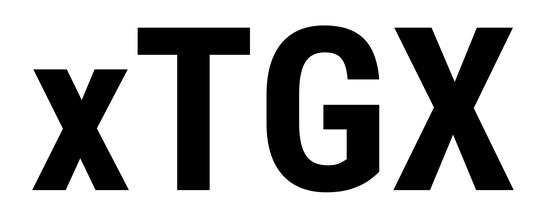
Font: Roboto_Condensed_Bold